Question: I am testing trees in jqgrid, so far I am only able to create something like below

I want to have something like <URL>
I came up with the below code, but no idea how should I go about expanding each row in the tree from the given json format
'''
$('<table id="list2" cellspacing="0" cellpadding="0"></table></div>').appendTo('#topics');
var grid = jQuery("#list2");
grid.jqGrid({
datastr:topicjson,
datatype: "jsonstring",
height: "auto",
pager: false,
loadui: "disable",
colNames: ["id","Items","url"],
colModel: [
{name: "id",width:1,hidden:true, key:true},
{name: "elementName", width:150, resizable: false},
{name: "url",width:1,hidden:true}
],
treeGrid: true,
caption: "jqGrid Demos",
ExpandColumn: "elementName",
autowidth: true,
//width: 180,
rowNum: 200,
//ExpandColClick: true,
treeIcons: {leaf:'ui-icon-document-b'},
jsonReader: {
repeatitems: false,
root: "response"
}
});
'''
Json format
'''
var topicjson={
"response": [
{
"id": "1",
"elementName": "Grouping",
"sub": [
{
"subelementName": "Simple Grouping"
},
{
"subelementName": "May be some other grouping"
}
]
},
{
"id": "2",
"elementName": "CustomFormater",
"sub": [
{
"subelementName": "Image Formatter"
},
{
"subelementName": "Anchor Formatter"
}
]
}
]
};
'''
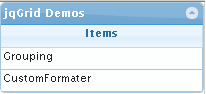
Answer: You try to use Tree Grid with absolutely wrong formatted data. You should see tree grid as a grid with some additional hidden columns which defines the tree structure. The names of the columns depends on the value of the 'treeGridModel' parameter. I recommend you to use 'treeGridModel: "adjacency"'. In the case the names of the hidden columns will be:
'''
level, parent, isLeaf, expanded, loaded, icon
'''
In case of treeGridModel: 'nested' there are 'lft' and 'rgt' instead of 'parent' column.
Because every item of the tree (root nodes and all subitems) represents grid's row which will be placed in the grid every item have to have id. In your original version of the 'topicjson' variable the you defined ids only for the root elements (elements of the level 0).
We can modify your original example to the following:
'''
var topicjson={
"response": [
{
"id": "1",
"elementName": "Grouping",
level:"0", parent:"", isLeaf:false, expanded:false, loaded:true
},
{
"id": "1_1",
"elementName": "Simple Grouping",
level:"1", parent:"1", isLeaf:true, expanded:false, loaded:true
},
{
"id": "1_2",
"elementName": "May be some other grouping",
level:"1", parent:"1", isLeaf:true, expanded:false, loaded:true
},
{
"id": "2",
"elementName": "CustomFormater",
level:"0", parent:"", isLeaf:false, expanded:true, loaded:true
},
{
"id": "2_1",
"elementName": "Image Formatter",
level:"1", parent:"2", isLeaf:true, expanded:false, loaded:true
},
{
"id": "2_1",
"elementName": "Anchor Formatter",
level:"1", parent:"2", isLeaf:true, expanded:false, loaded:true
}
]
},
grid;
$('<table id="list2"></table>').appendTo('#topics');
grid = jQuery("#list2");
grid.jqGrid({
datastr: topicjson,
datatype: "jsonstring",
height: "auto",
loadui: "disable",
colNames: [/*"id",*/"Items","url"],
colModel: [
//{name: "id",width:1, hidden:true, key:true},
{name: "elementName", width:250, resizable: false},
{name: "url",width:1,hidden:true}
],
treeGrid: true,
treeGridModel: "adjacency",
caption: "jqGrid Demos",
ExpandColumn: "elementName",
//autowidth: true,
rowNum: 10000,
//ExpandColClick: true,
treeIcons: {leaf:'ui-icon-document-b'},
jsonReader: {
repeatitems: false,
root: "response"
}
});
'''
You can see the results of the modification on the demo <URL>:

In the example I set 'expanded:true' property for the 'CustomFormater' node to demonstrate that you can specify which nodes should be directly displayed expanded.
I removed hidden column 'id' from the tree grid because the id will be saved additionally as the 'id' attribute of the corresponding '<td>' element. If you don't plan to make the column visible I would recommend to place the 'id' property only in the input data of the tree (in 'topicjson').
One more important remark. All grid rows will be filled in exactly the same order in which they are in the input data. So you have to place the child nodes of the node immediately after its parent. I placed the corresponding <URL> in the trirand forum. So probably the requirement about the strict order of the input data for the tree grid will be changed somewhere later.
: To have sorting work correctly one have to use 'parent:null' or 'parent:"null"' instead of 'parent:""' see <URL> for more details.